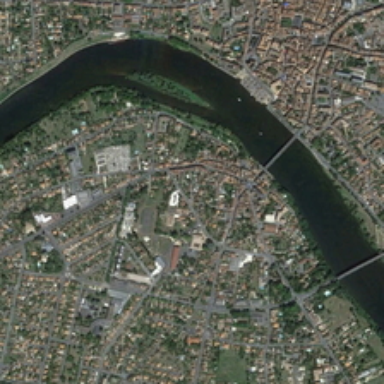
Many trees are planted on both sides of the river .